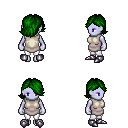
a pixel art fantasy rpg character, female body template, dark elf, purple skin, white tunic, white pants, green swoop hairstyle, metal boots, four views (front, back, left, right), 2x2 character sprite sheet, small pixel art, hard edges, no anti-aliasing